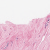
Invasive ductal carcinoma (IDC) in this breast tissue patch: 0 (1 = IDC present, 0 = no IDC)